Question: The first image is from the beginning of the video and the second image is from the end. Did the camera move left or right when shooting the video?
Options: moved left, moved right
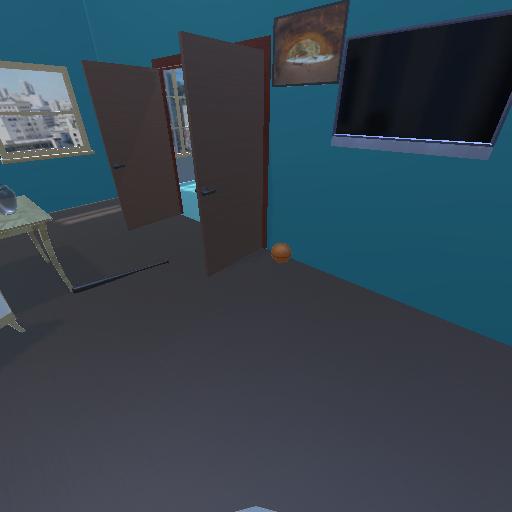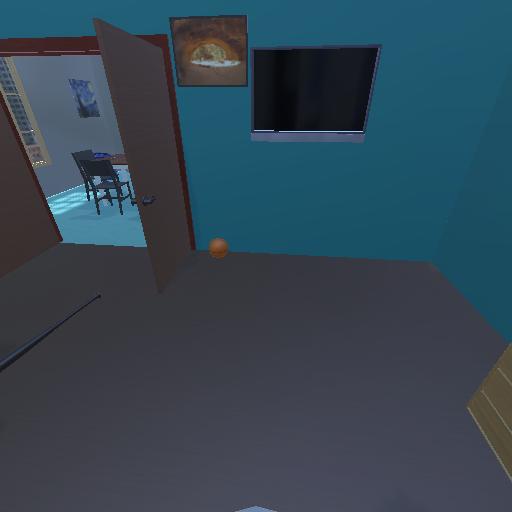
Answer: moved left